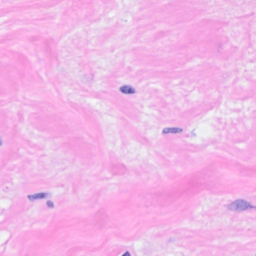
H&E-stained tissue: Breast